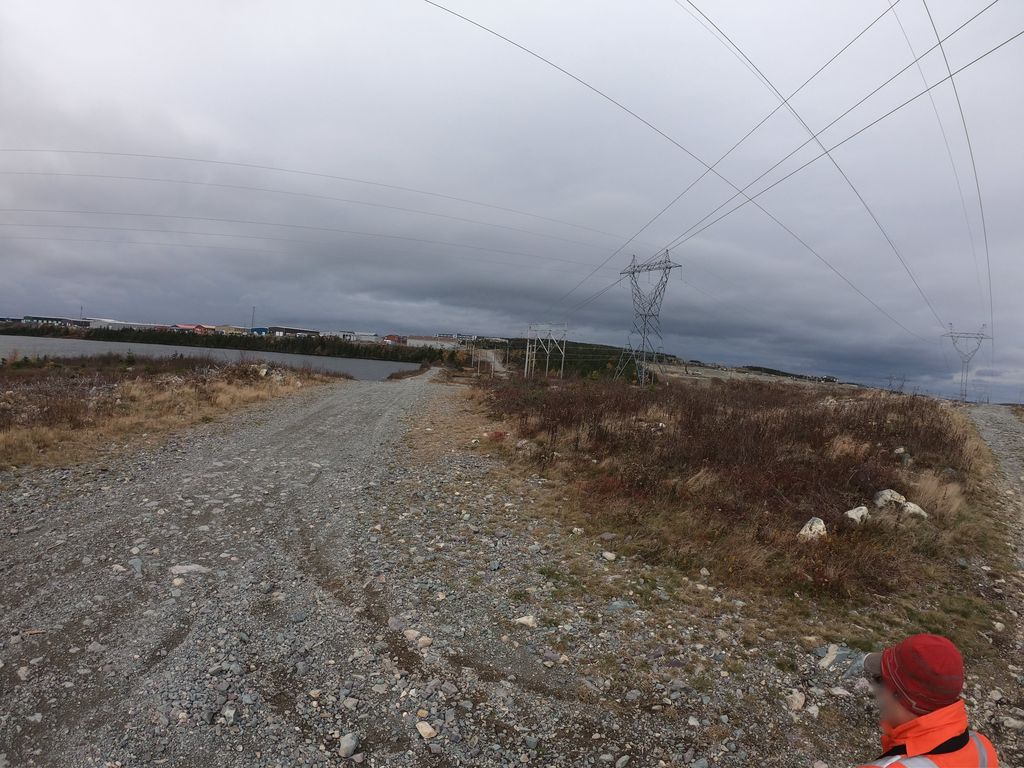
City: st_johns